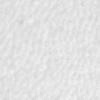
Label: no_change